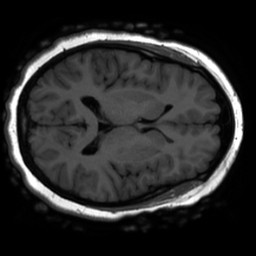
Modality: inplaneT1
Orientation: axial
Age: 17
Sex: female
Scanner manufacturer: ge
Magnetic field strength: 3 T
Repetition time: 2.5 s
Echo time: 0.02513 s